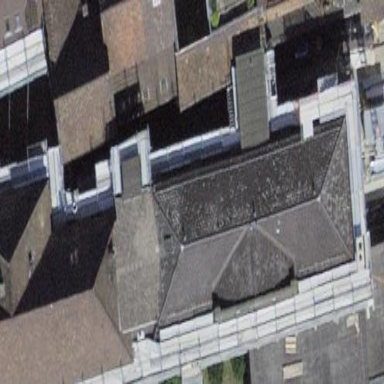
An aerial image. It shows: Building with tile roof.